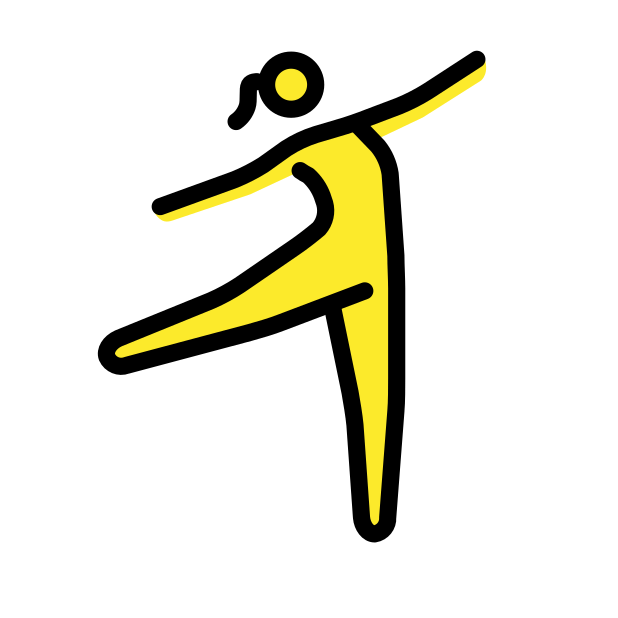
woman dancing